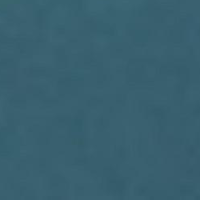
EUNIS habitat code: 14
Species observed at this site:
Cinclus cinclus